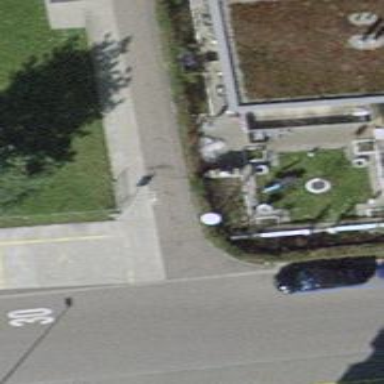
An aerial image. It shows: Bollard barrier.